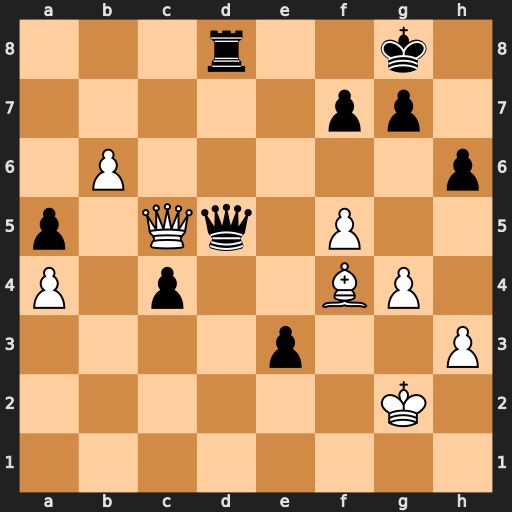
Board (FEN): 3r2k1/5pp1/1P5p/p1Qq1P2/P1p2BP1/4p2P/6K1/8
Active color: w
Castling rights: -
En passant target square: -
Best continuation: Qxd5 Rxd5 b7